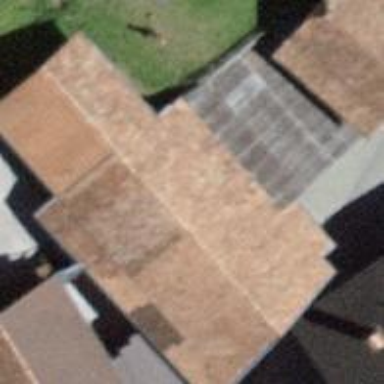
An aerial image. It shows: Barn.